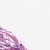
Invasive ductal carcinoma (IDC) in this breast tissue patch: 0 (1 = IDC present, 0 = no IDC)